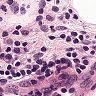
Metastatic tissue present: no